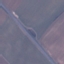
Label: Highway